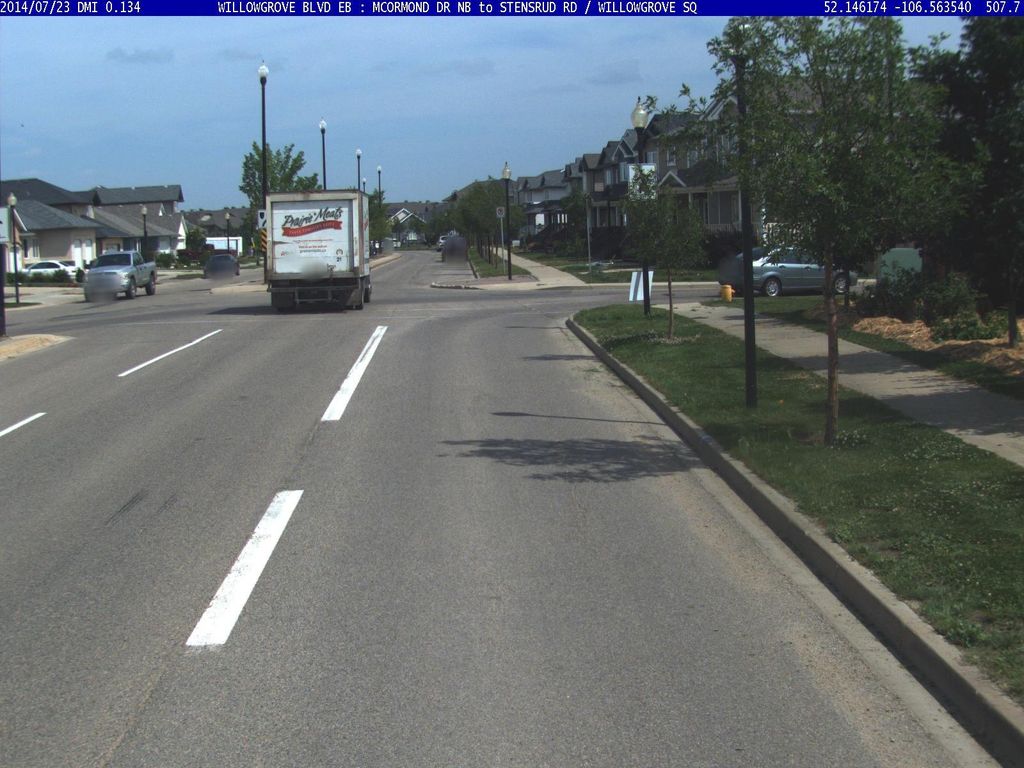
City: saskatoon